Field crop: maize
Growth stage: 2
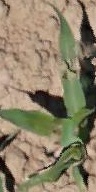
Species: maize